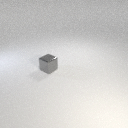
small gray metal cube